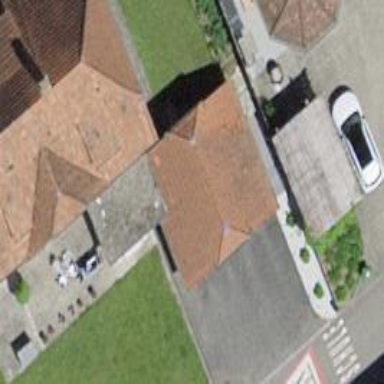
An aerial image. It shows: Garage.